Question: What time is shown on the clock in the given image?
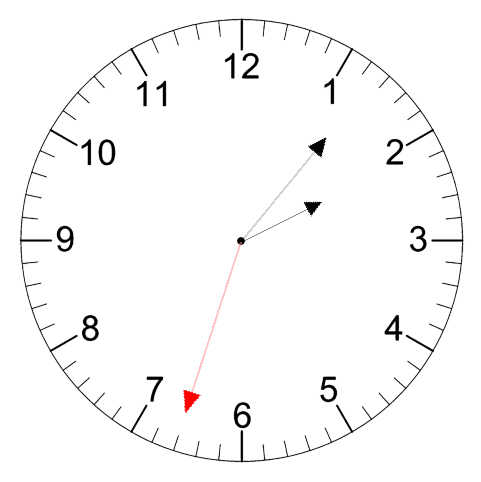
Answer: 02:06:33